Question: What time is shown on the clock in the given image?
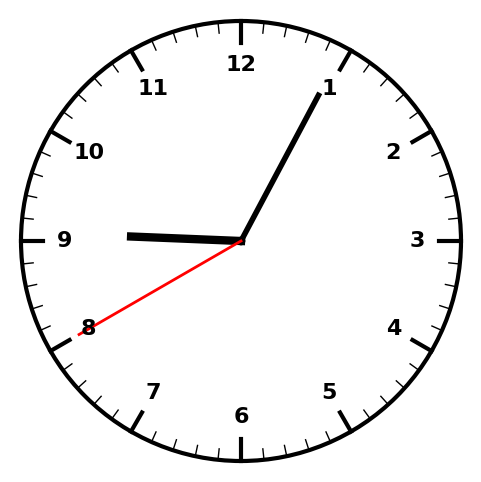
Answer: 09:04:40